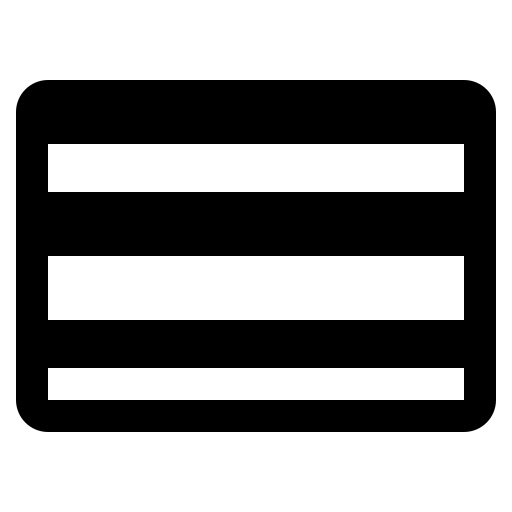
rainbow flag high contrast